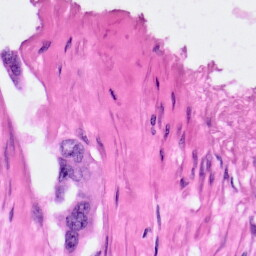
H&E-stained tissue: Pancreatic